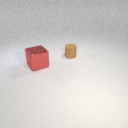
small brown rubber cylinder to the right of large red metal cube